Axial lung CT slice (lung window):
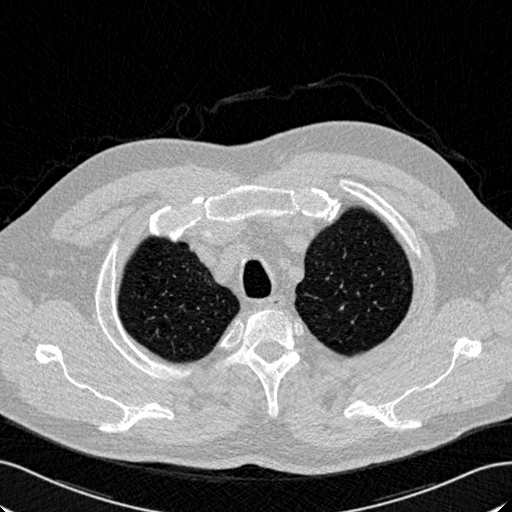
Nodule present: no